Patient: sex M, age 26
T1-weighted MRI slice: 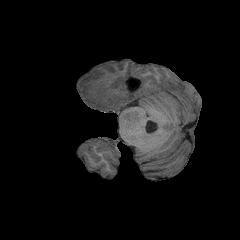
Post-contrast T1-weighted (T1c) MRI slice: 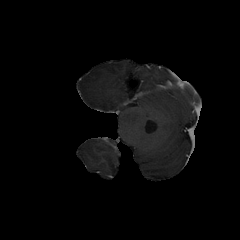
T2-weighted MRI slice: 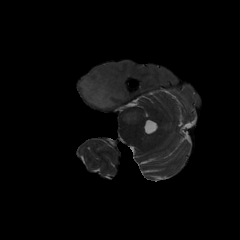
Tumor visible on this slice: yes
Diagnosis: Astrocytoma, IDH-mutant
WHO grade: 3